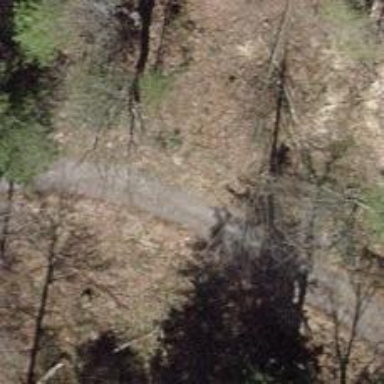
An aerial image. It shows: Unpaved track with grade 3 surface.